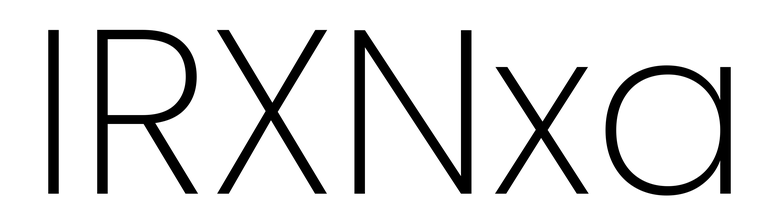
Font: Poppins-ExtraLight